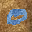
Label: 0